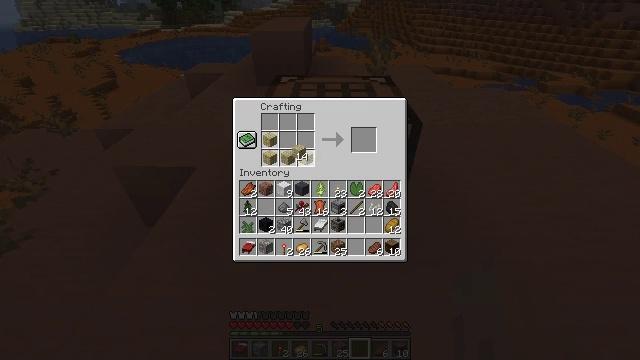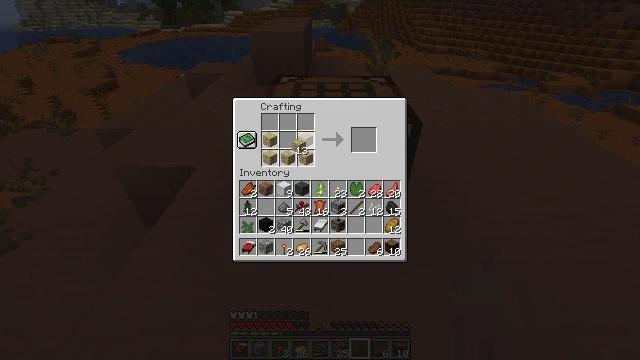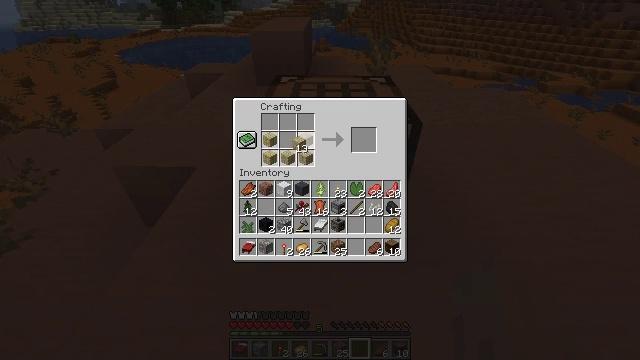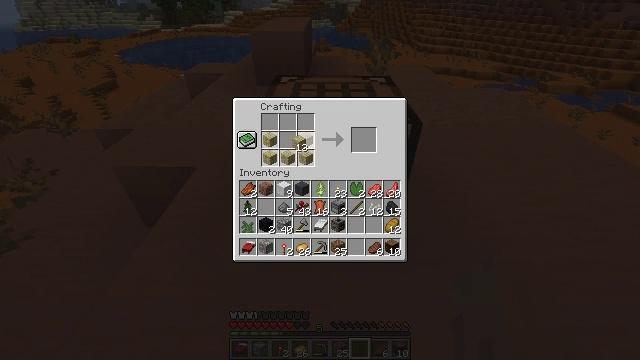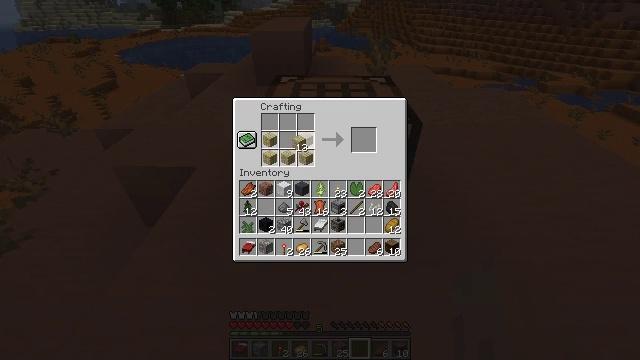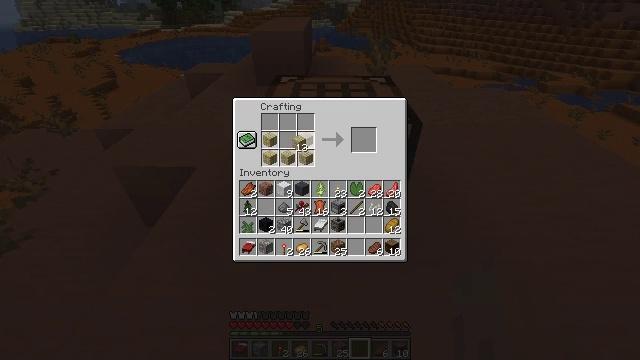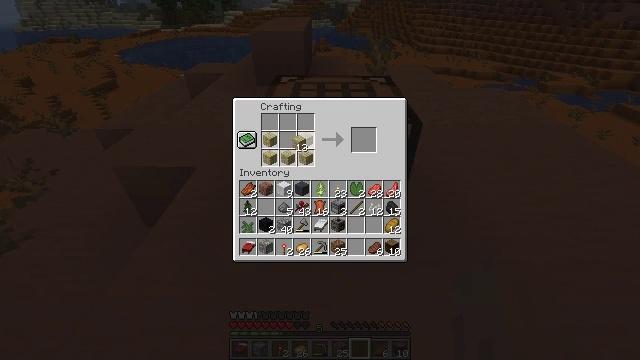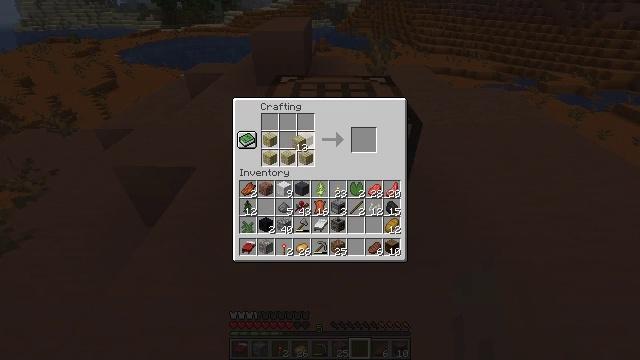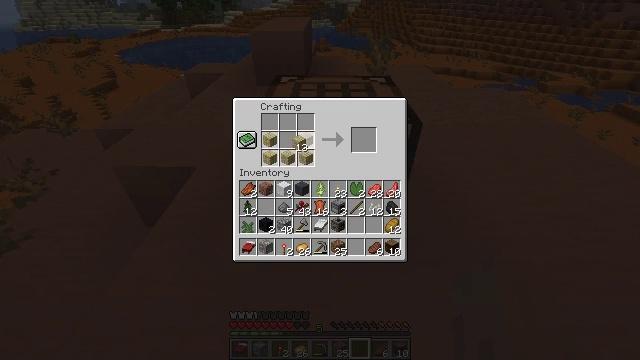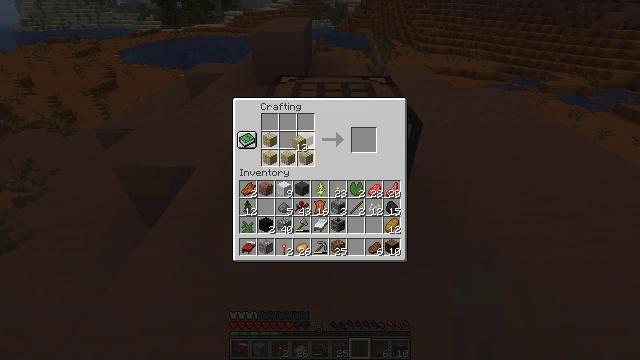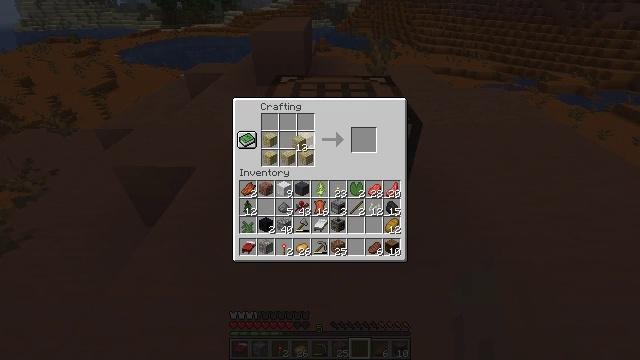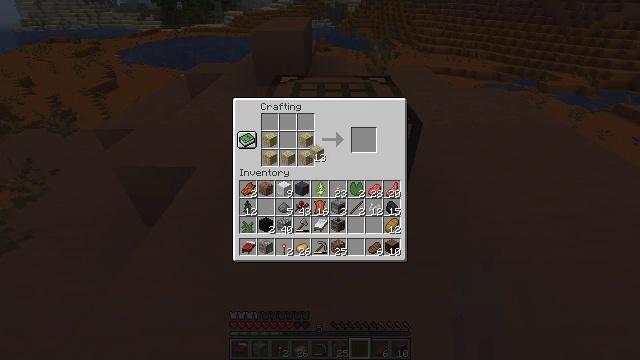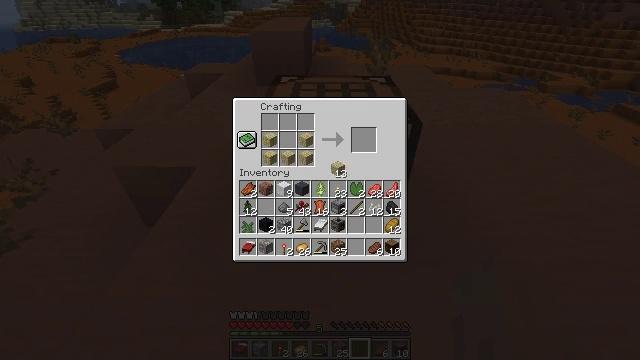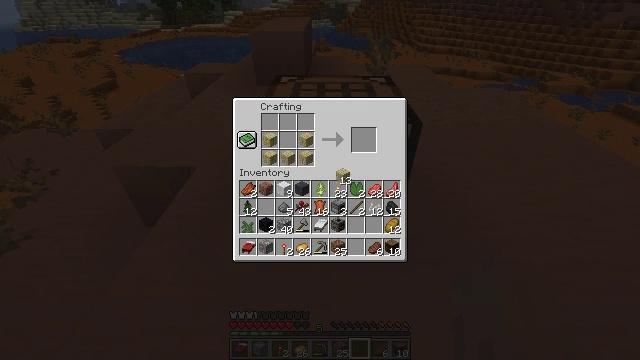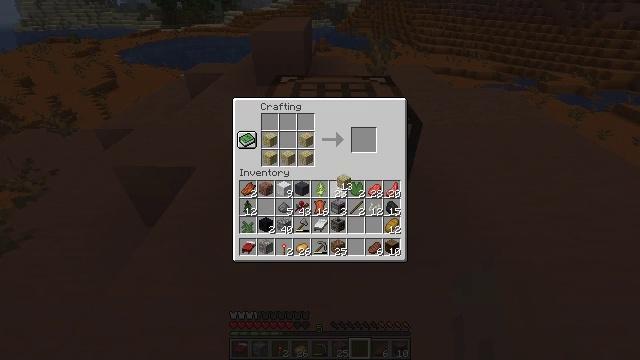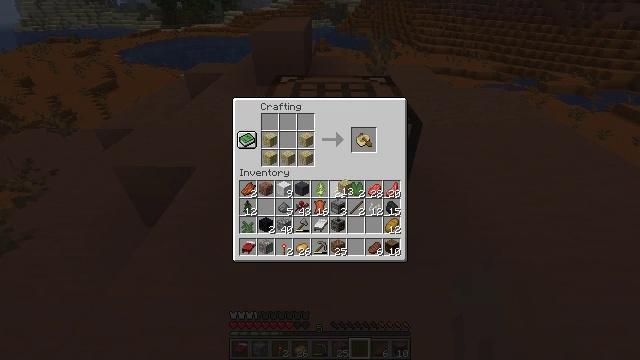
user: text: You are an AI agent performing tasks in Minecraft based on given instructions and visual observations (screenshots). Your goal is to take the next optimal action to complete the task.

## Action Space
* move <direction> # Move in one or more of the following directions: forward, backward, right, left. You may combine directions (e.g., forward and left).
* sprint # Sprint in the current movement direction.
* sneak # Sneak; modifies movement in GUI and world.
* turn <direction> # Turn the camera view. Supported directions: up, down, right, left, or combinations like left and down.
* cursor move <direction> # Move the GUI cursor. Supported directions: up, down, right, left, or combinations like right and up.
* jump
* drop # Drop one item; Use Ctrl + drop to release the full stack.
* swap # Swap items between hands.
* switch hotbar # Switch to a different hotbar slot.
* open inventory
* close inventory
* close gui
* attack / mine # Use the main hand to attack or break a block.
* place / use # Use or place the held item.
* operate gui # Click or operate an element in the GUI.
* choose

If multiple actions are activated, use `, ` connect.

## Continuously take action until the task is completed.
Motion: motion action
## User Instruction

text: Use the crafting table to create a birch boat.
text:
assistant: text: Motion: choose
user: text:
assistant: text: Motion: choose
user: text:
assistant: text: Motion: choose
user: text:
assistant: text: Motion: choose
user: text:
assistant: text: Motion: choose
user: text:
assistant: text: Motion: choose
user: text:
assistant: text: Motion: choose
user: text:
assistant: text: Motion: choose
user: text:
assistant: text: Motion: choose
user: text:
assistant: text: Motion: no_op
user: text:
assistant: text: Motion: cursor move right and down
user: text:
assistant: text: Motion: cursor move right and down
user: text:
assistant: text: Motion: cursor move down
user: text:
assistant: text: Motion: no_op
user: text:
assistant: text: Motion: no_op
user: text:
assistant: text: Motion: no_op
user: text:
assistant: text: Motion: no_op
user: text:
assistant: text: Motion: no_op
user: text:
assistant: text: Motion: cursor move left
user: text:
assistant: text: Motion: cursor move left
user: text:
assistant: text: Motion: no_op
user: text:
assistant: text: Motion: cursor move left
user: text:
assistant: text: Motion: cursor move left
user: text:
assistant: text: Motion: no_op
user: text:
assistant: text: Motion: no_op
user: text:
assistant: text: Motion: no_op
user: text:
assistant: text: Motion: no_op
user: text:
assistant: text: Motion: no_op
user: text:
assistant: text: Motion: no_op
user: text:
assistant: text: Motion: no_op